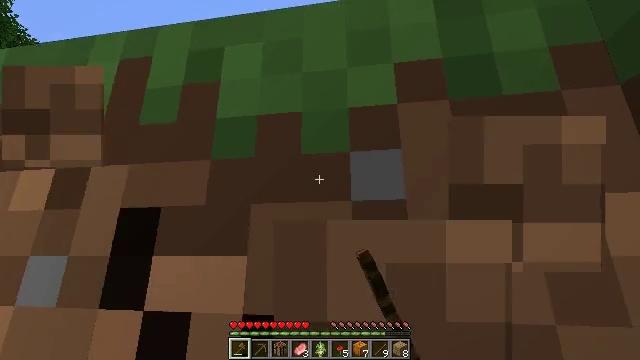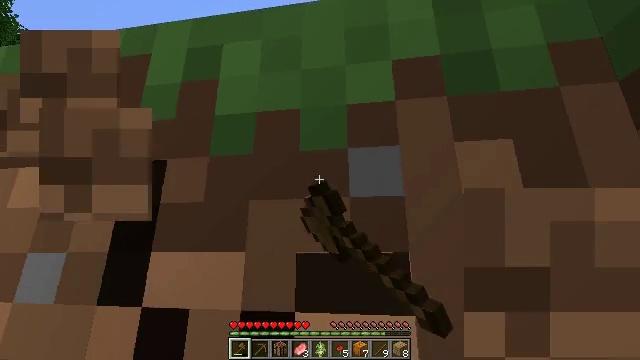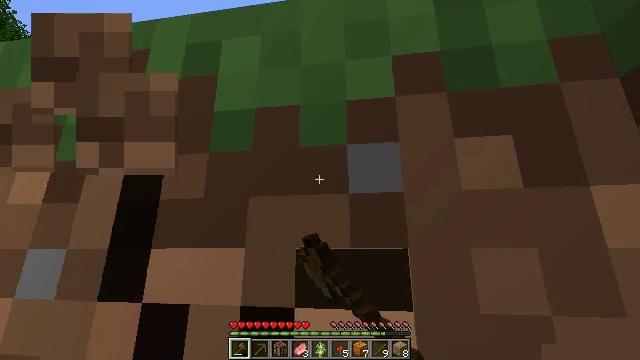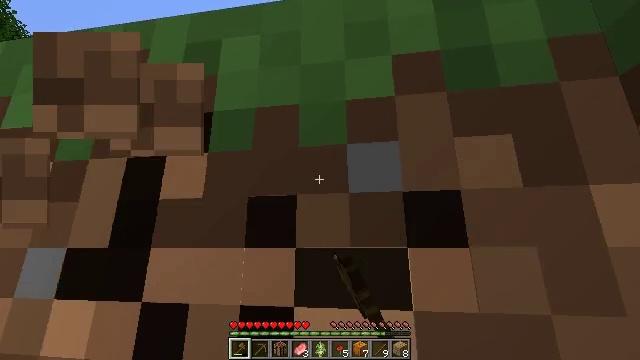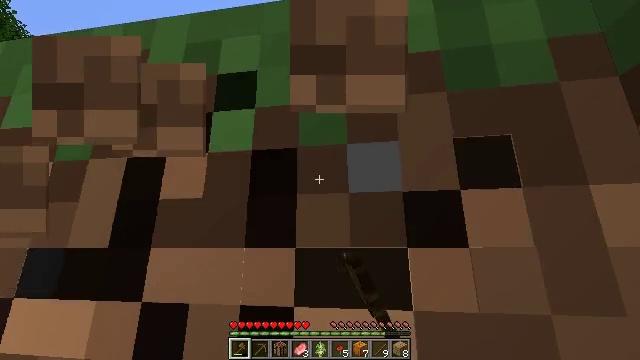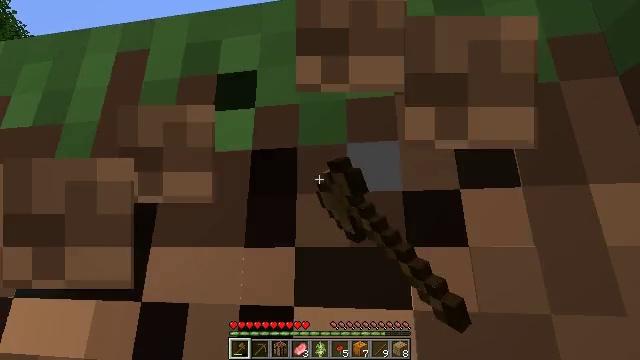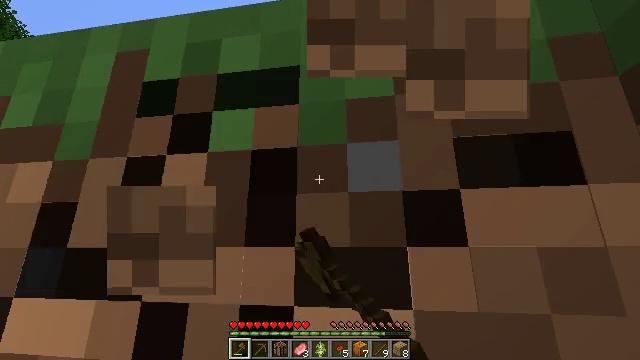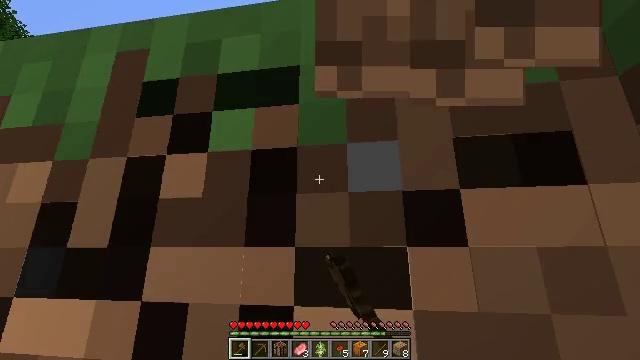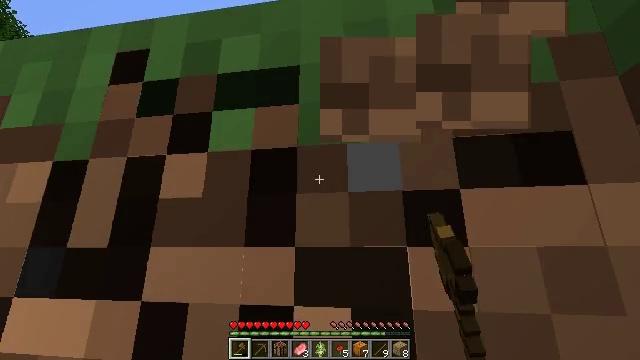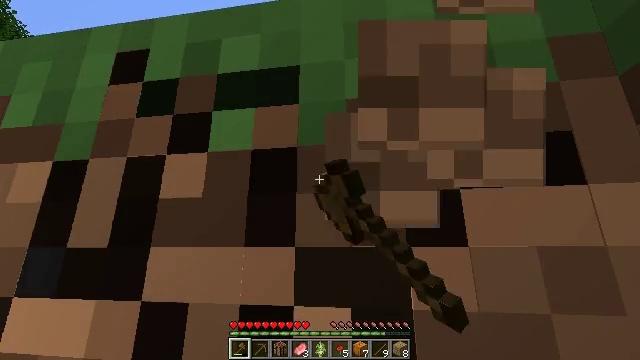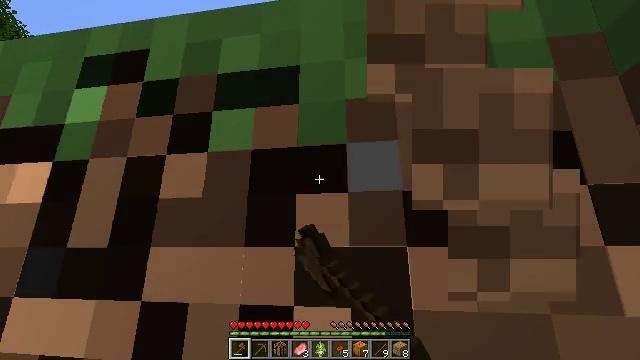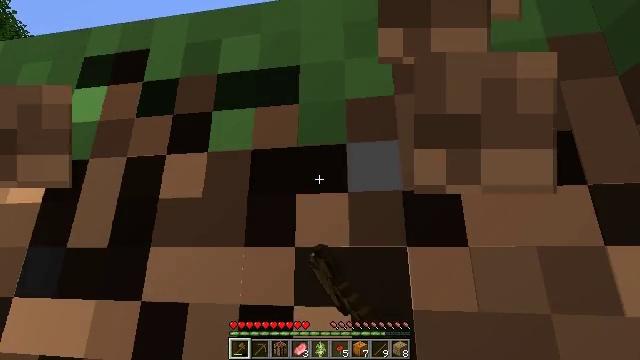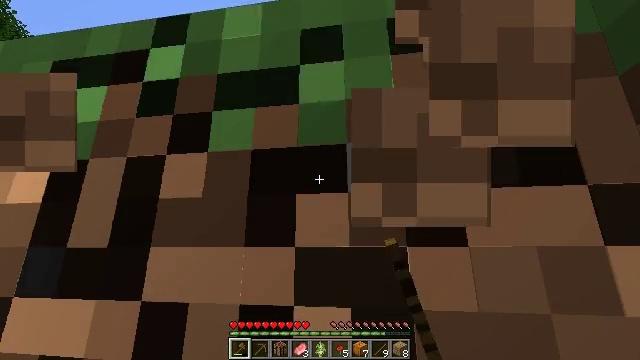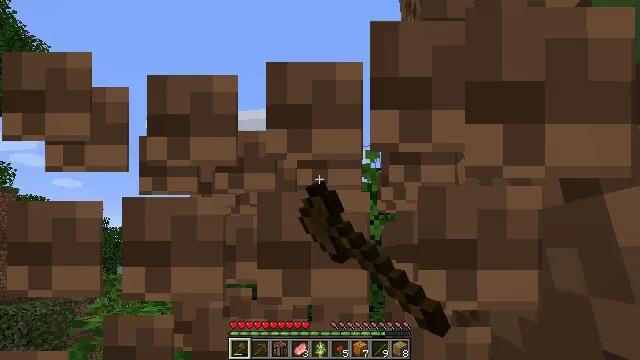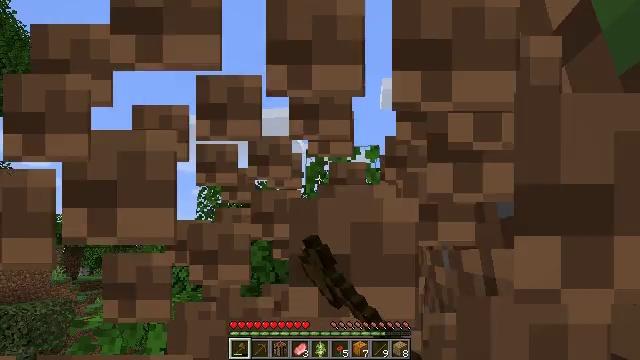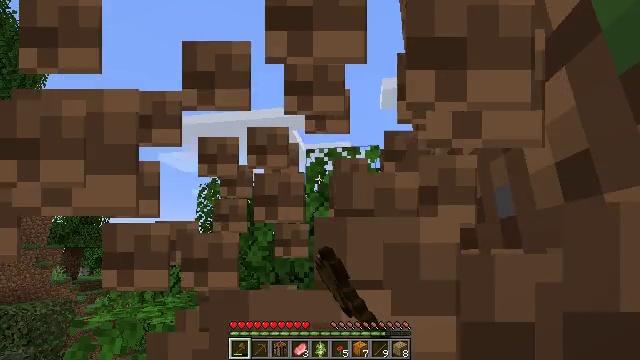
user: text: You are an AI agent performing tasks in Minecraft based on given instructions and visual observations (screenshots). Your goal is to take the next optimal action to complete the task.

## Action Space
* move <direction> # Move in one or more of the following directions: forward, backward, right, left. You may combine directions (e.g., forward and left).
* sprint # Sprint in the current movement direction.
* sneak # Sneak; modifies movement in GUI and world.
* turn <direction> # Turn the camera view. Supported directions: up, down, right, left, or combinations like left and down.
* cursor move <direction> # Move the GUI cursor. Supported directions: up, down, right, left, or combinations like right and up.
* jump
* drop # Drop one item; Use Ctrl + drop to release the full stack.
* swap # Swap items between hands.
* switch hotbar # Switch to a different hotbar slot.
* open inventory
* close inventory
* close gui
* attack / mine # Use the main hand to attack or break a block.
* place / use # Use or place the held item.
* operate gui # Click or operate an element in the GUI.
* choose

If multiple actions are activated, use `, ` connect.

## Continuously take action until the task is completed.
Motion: motion action
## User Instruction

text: Dig up the grass block for dirt.
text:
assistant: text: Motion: attack / mine
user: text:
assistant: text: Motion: attack / mine
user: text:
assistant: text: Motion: attack / mine
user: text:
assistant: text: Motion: attack / mine
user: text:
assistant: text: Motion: attack / mine
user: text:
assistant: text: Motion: attack / mine
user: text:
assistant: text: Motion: attack / mine
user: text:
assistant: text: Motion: attack / mine
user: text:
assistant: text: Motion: attack / mine
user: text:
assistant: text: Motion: attack / mine
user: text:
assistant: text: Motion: attack / mine
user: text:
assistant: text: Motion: attack / mine
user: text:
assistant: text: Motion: attack / mine
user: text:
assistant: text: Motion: attack / mine
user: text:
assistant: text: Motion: attack / mine
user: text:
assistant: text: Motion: attack / mine
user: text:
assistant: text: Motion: attack / mine
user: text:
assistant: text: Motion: attack / mine